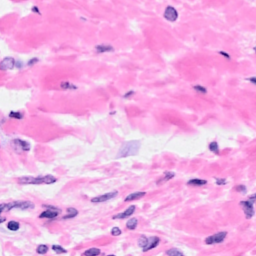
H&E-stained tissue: Breast